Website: walmart
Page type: cart
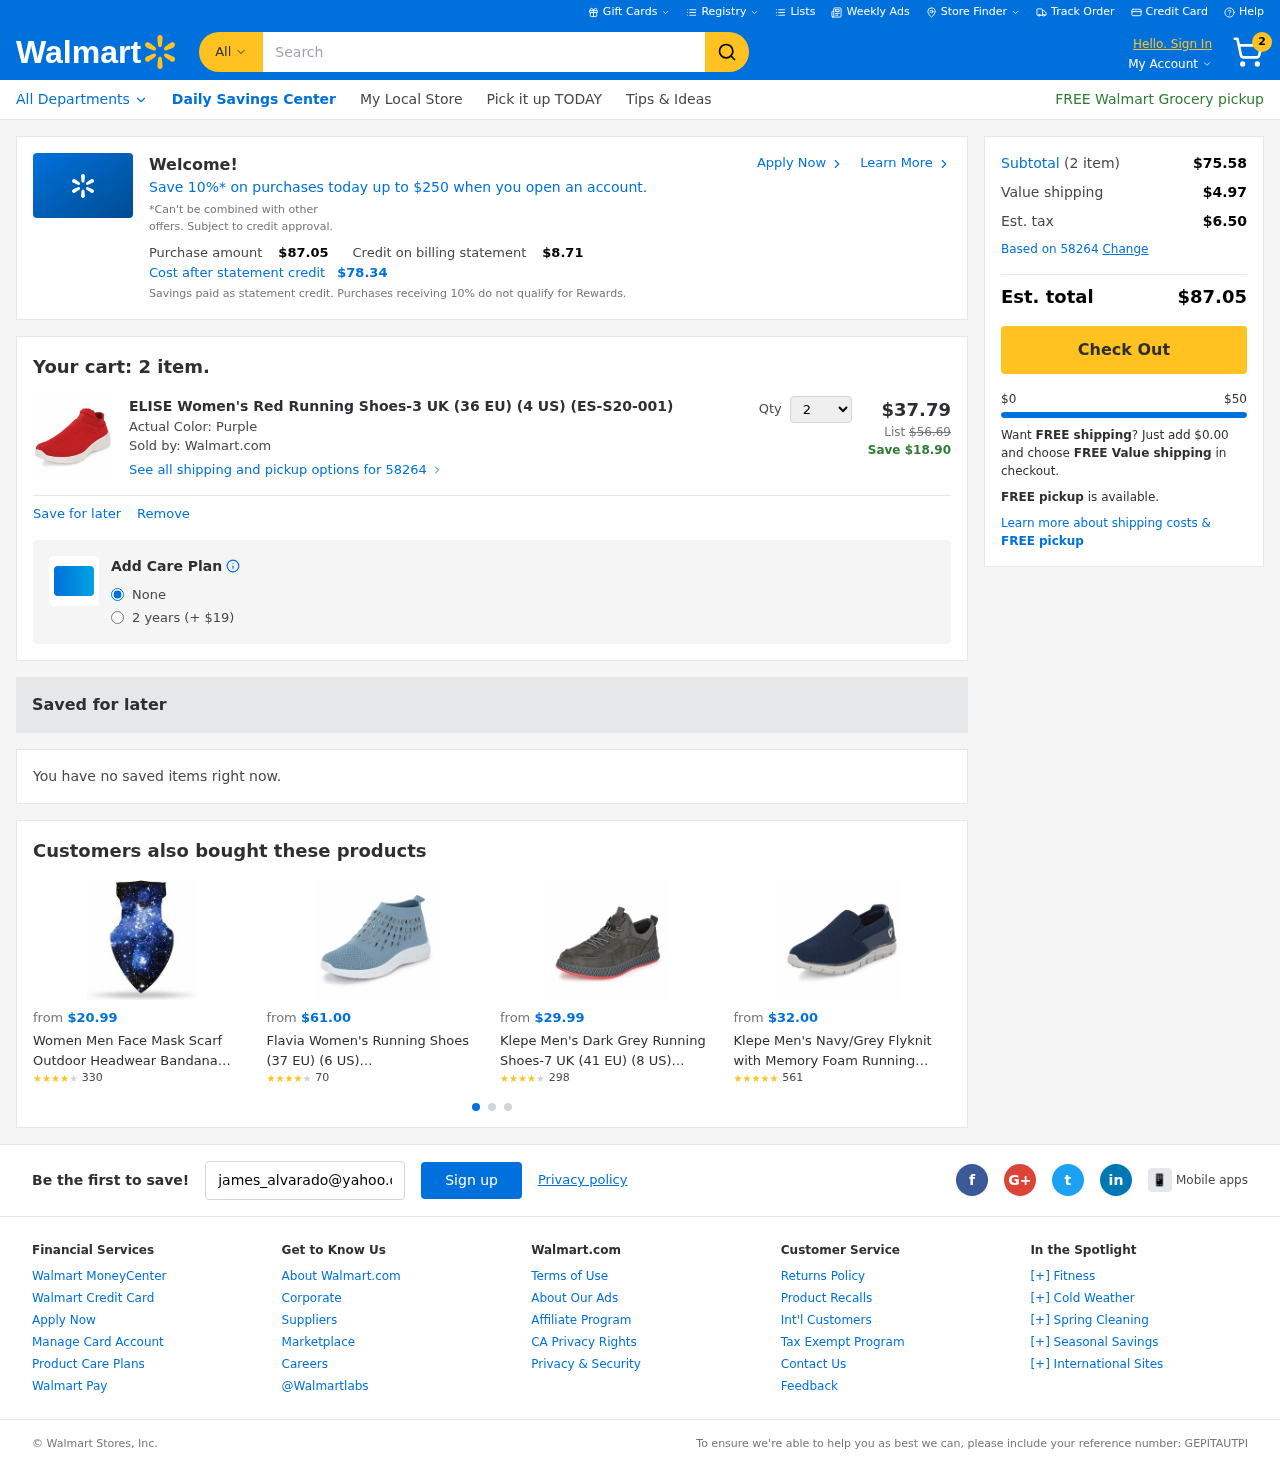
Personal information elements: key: PII_EMAIL
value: james_alvarado@yahoo.com
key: PII_POSTCODE
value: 58264
Product elements: key: PRODUCT1_NAME
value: ELISE Women's Red Running Shoes-3 UK (36 EU) (4 US) (ES-S20-001)
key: PRODUCT1_PRICE
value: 37.79
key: PRODUCT1_QUANTITY
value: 2
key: PRODUCT2_NAME
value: Women Men Face Mask Scarf Outdoor Headwear Bandana Sports Tube UV Face Mask for Workout Yoga Running
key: PRODUCT2_NUM_RATINGS
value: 330
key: PRODUCT2_PRICE
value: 20.99
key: PRODUCT2_RATING
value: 3.5
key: PRODUCT3_NAME
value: Flavia Women's Running Shoes (37 EU) (6 US) (F/HD00641/BLU_L.Blue_5 UK)
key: PRODUCT3_NUM_RATINGS
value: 70
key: PRODUCT3_PRICE
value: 61
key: PRODUCT3_RATING
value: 3.7
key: PRODUCT4_NAME
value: Klepe Men's Dark Grey Running Shoes-7 UK (41 EU) (8 US) (JC031/DKGRY)
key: PRODUCT4_NUM_RATINGS
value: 298
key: PRODUCT4_PRICE
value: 29.99
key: PRODUCT4_RATING
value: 4.4
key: PRODUCT5_NAME
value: Klepe Men's Navy/Grey Flyknit with Memory Foam Running Shoes-7 UK (41 EU) (8 US) (CE-1336/NVYGRY)
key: PRODUCT5_NUM_RATINGS
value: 561
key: PRODUCT5_PRICE
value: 32
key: PRODUCT5_RATING
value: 4.7
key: PRODUCT1_ORIGINAL_PRICE
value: $56.69
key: PRODUCT1_SAVINGS
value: Save $18.90
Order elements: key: ORDER_NUM_ITEMS
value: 2
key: ORDER_TOTAL
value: $87.05
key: PROMO_TOTAL_AFTER_CREDIT
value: $78.34
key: ORDER_SUBTOTAL
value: $75.58
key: ORDER_SHIPPING_COST
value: $4.97
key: ORDER_TAX
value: $6.50
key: FREE_SHIPPING_REMAINING
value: $0.00
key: ORDER_REFERENCE_NUMBER
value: GEPITAUTPI
Search elements: key: HEADER_SEARCH
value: Search
Other elements: key: PROMO_CREDIT
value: $8.71